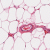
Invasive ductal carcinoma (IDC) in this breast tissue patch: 0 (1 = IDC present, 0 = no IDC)